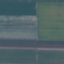
Land use / land cover: AnnualCrop